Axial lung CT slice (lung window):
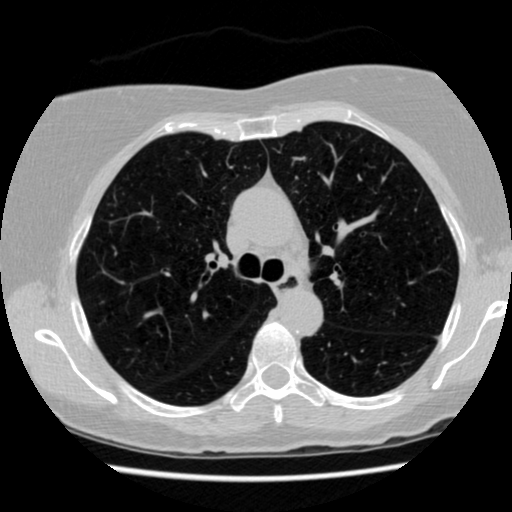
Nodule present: no